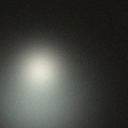
Screen state: off